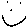
Label: smiley face